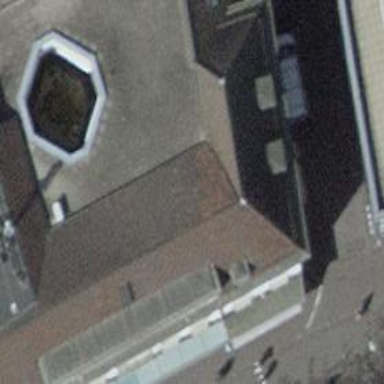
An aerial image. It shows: Café.